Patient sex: F
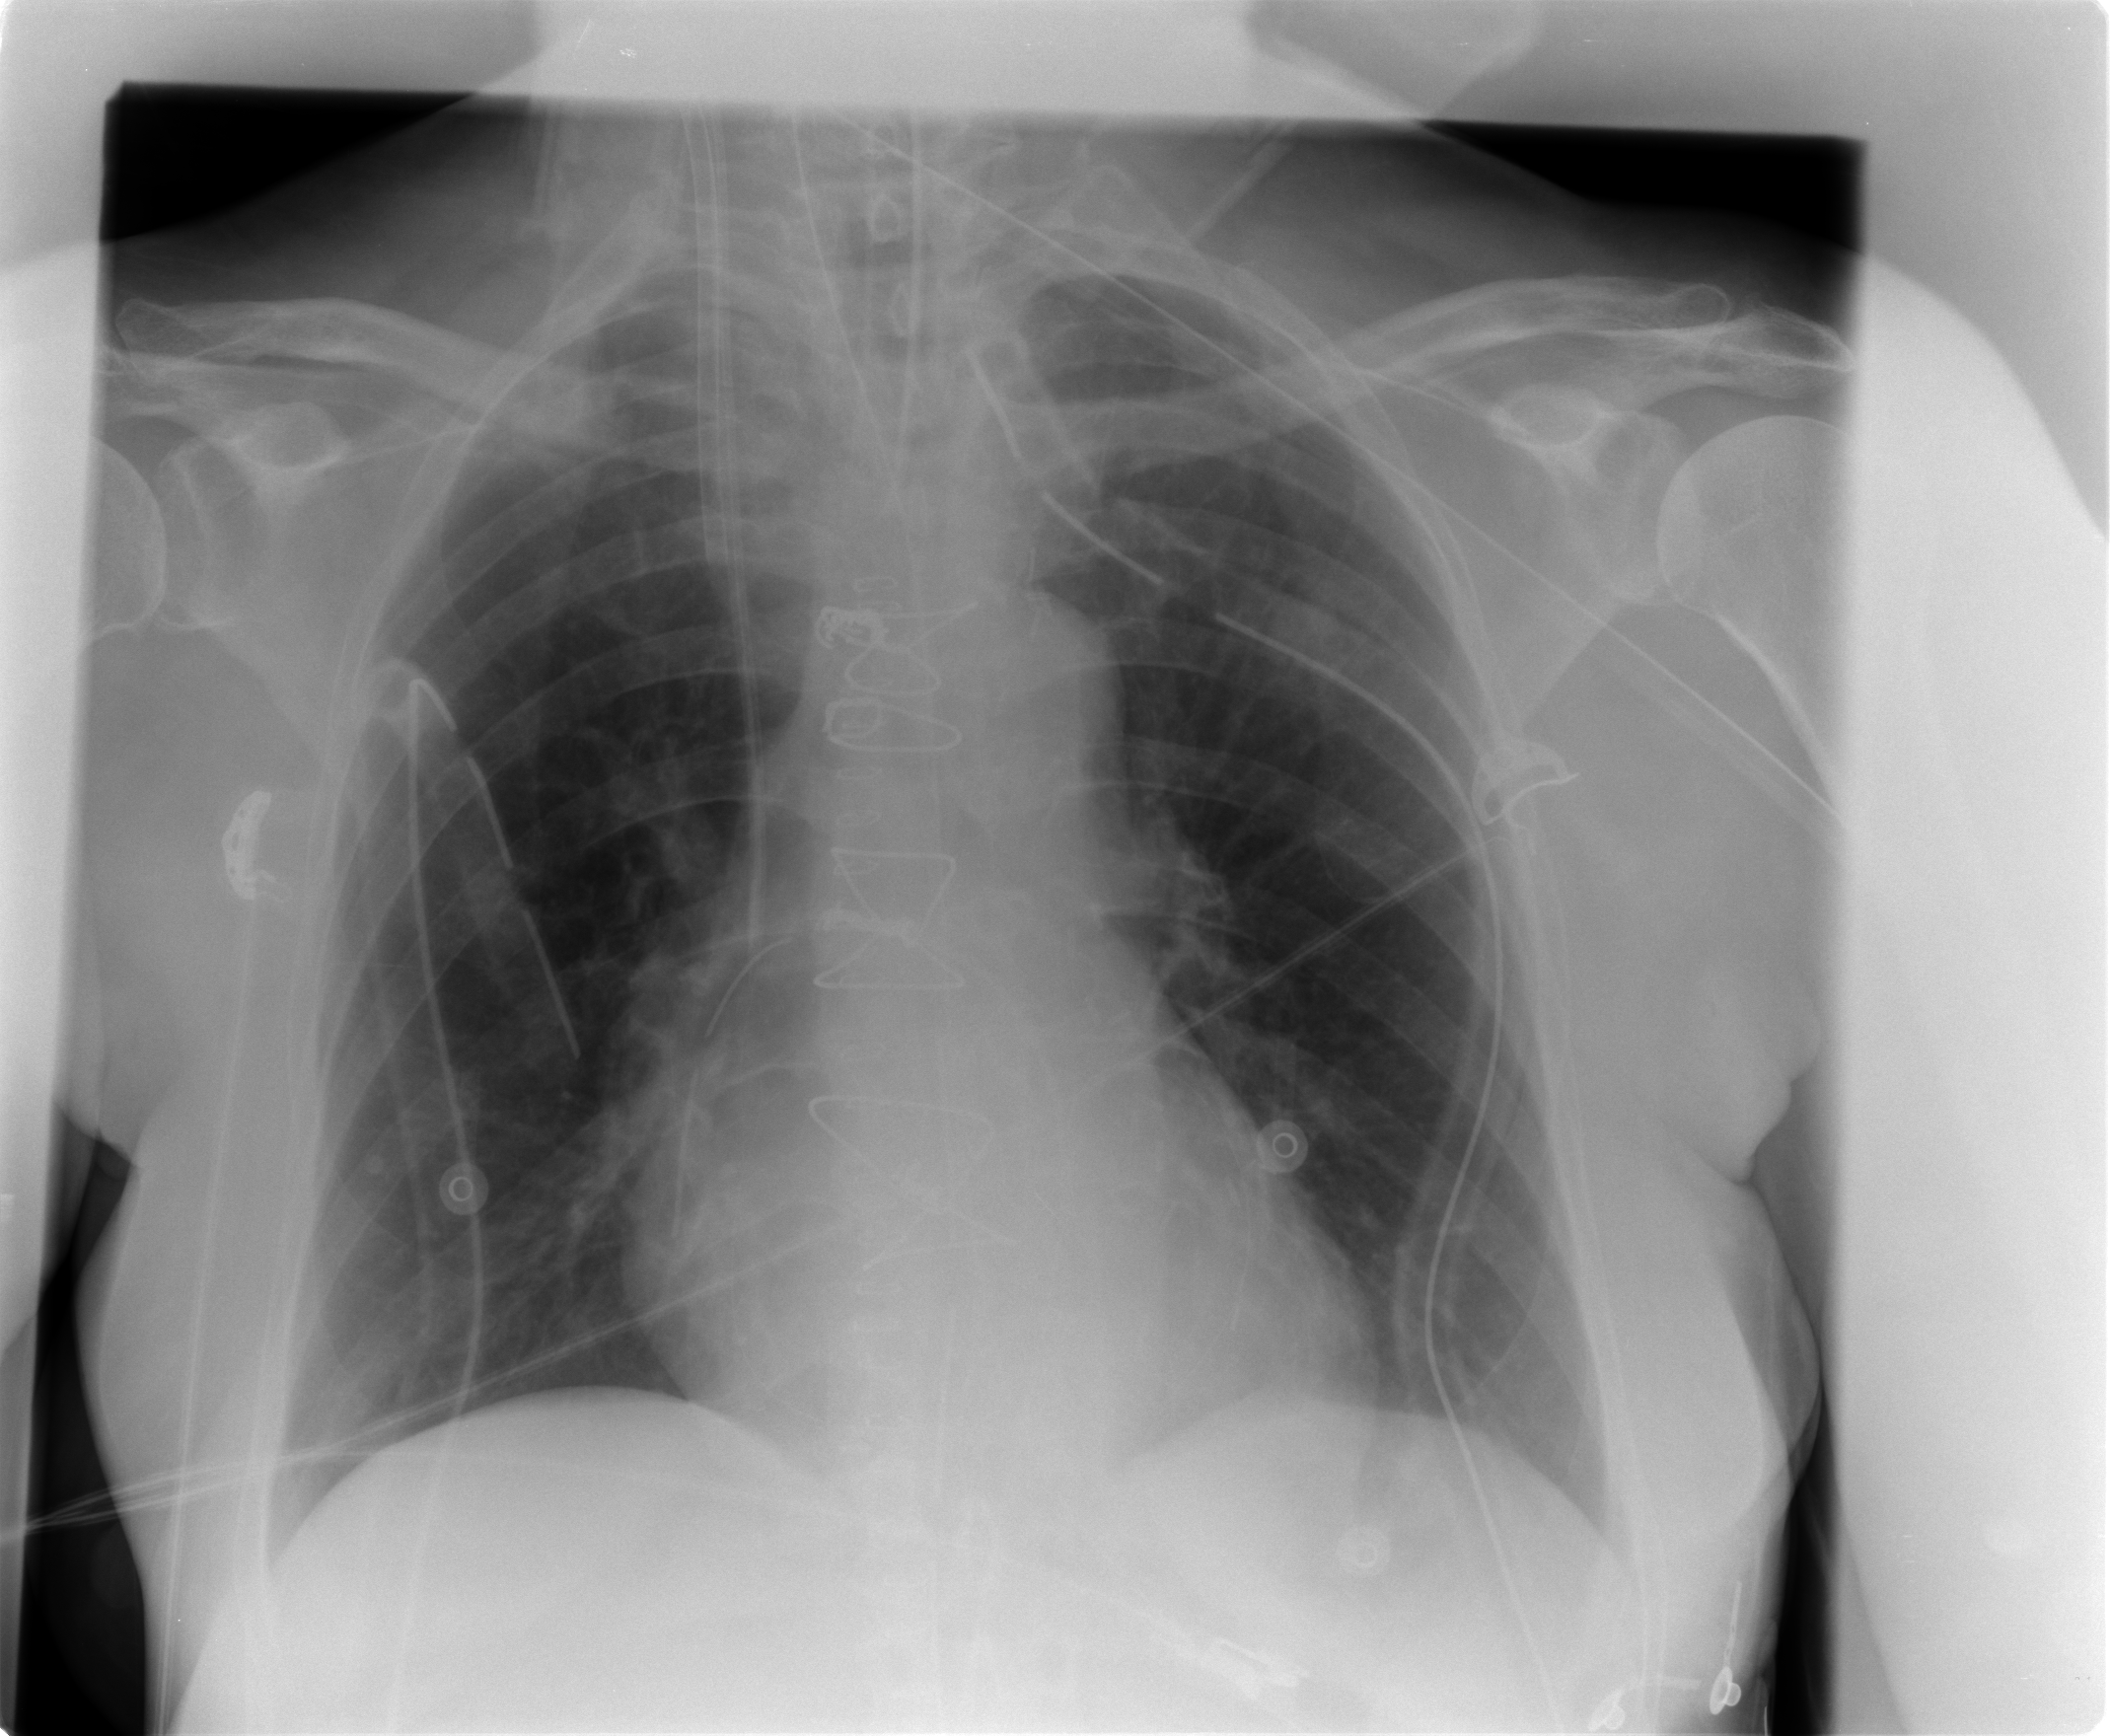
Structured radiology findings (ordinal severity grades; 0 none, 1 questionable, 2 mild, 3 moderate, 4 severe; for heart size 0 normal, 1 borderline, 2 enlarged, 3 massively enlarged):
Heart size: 1
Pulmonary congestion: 1
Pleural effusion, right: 0
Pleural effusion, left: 0
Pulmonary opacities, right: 0
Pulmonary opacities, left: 0
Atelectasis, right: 1
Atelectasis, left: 1